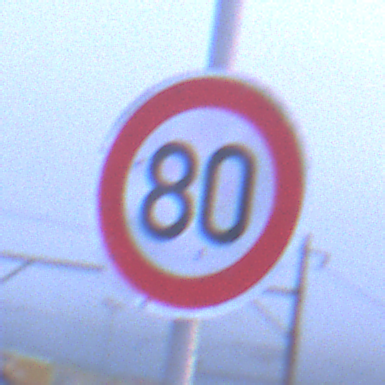
Verkehrszeichen: Geschwindigkeit80
Umgebung: Outdoor, Urban
Tageszeit: SunriseSunset
Wetter: Overcast
Licht: Natural
Jahreszeit: NotSpecified
Kontrast: LowContrast